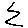
Label: zigzag